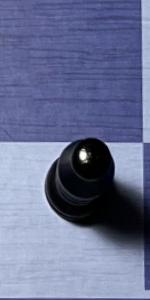
Label: Bishop_Black